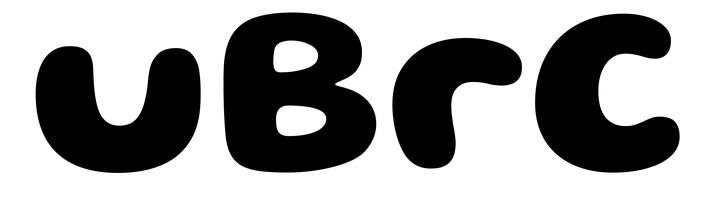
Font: Gluten_Bold